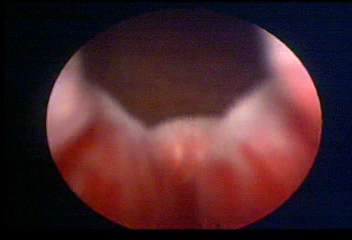
Modality: WLC
Class: Normal mucosa
Bladder cancer association: No